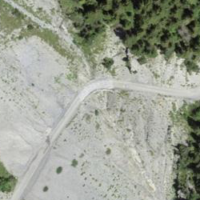
EUNIS habitat code: 23
Species observed at this site:
Phylloscopus collybita
Fringilla coelebs
Chamaenerion dodonaei
Erithacus rubecula
Periparus ater
Troglodytes troglodytes
Turdus merula